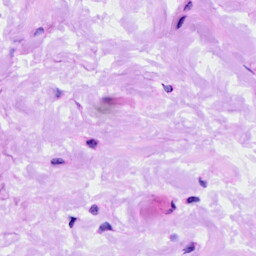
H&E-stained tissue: Ovarian